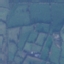
Land use / land cover class: Pasture